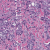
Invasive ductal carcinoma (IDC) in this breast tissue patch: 1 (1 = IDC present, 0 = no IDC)